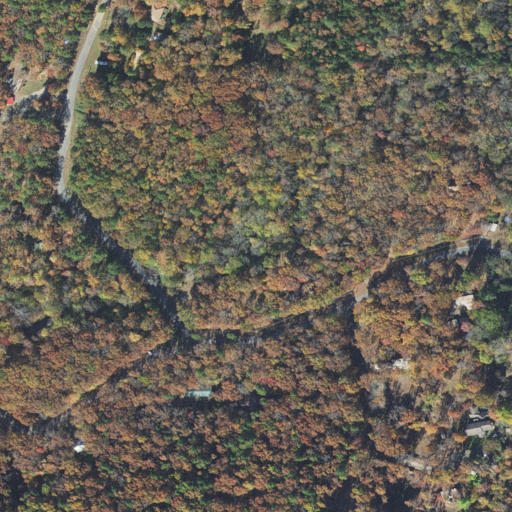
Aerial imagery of valley in Arkansas named Sulphur Springs Hollow containing deciduous forest, mixed forest, open development, low intensity development, and evergreen forest